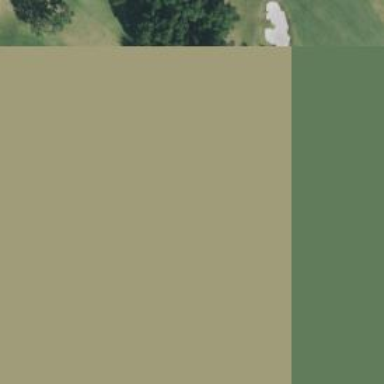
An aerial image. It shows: Golf hole.